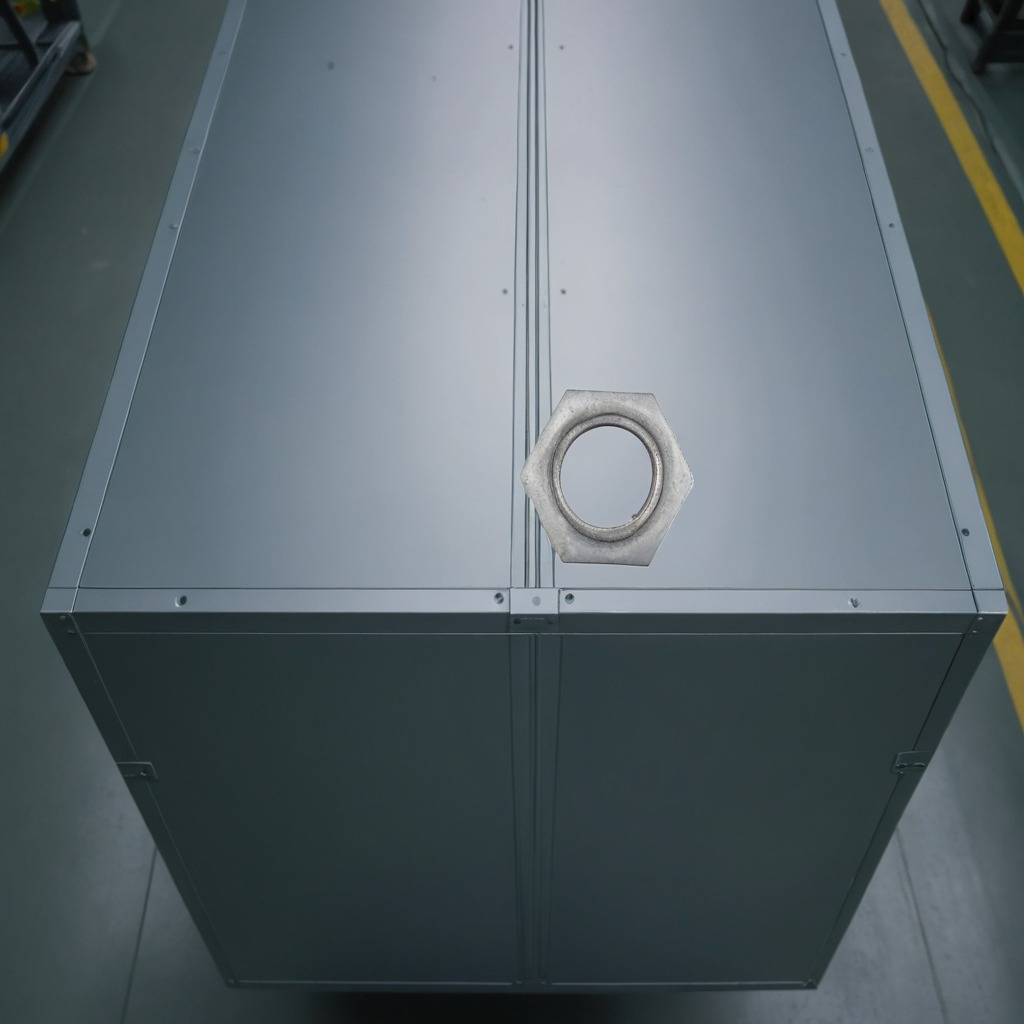
A metal nut is lying on the toolbox surface in an airplane hangar workshop.